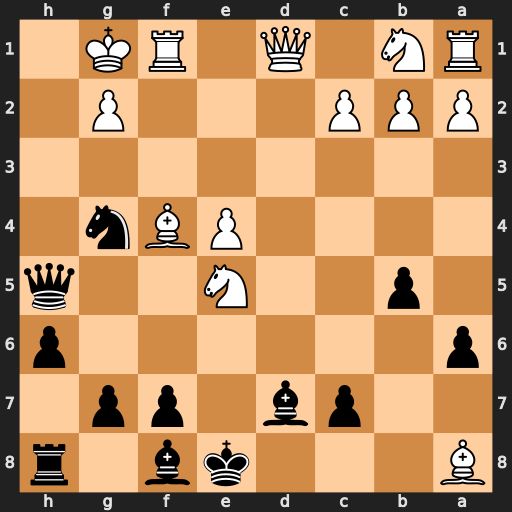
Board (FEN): B3kb1r/2pb1pp1/p6p/1p2N2q/4PBn1/8/PPP3P1/RN1Q1RK1
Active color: b
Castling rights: k
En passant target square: -
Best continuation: Bc5+ Rf2 Bxf2+